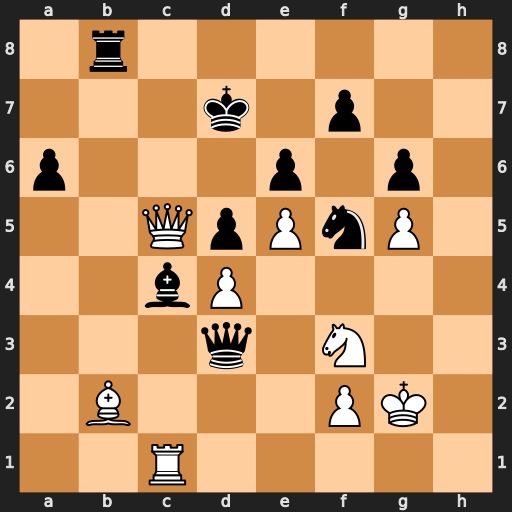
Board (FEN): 1r6/3k1p2/p3p1p1/2QpPnP1/2bP4/3q1N2/1B3PK1/2R5
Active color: w
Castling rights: -
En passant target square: -
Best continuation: Qa7+ Kc8 Rh1 Qf1+ Rxf1